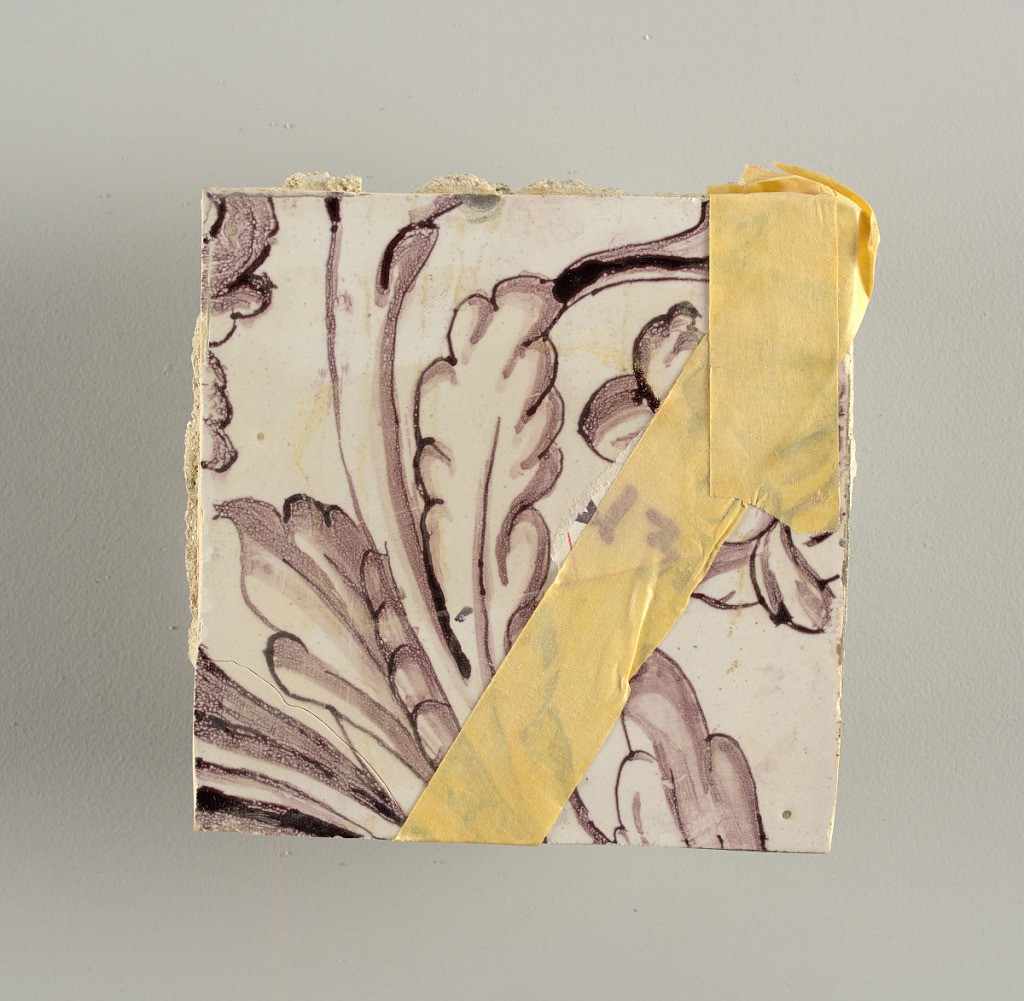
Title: Tile wall facing
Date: ca. 1725
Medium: Tin-glazed earthenware, underglaze
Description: Horizontal rectangle.  Thirty tiles wide and twenty-three tiles high with opening for fireplace eleven tiles wide and ten high.  Foliage arabesques disposed about three vertical axes from which are emphazised by urns at center and right, and at left by the figure of a standing woman carrying an infant on her arm and accompanied by two children.